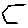
Label: hexagon